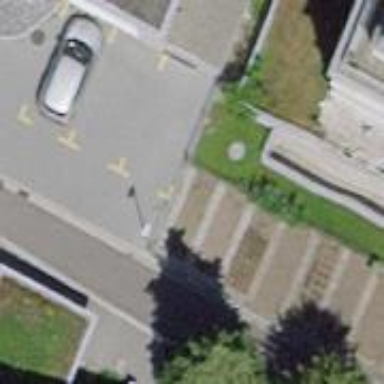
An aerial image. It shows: Parking available on the street side.